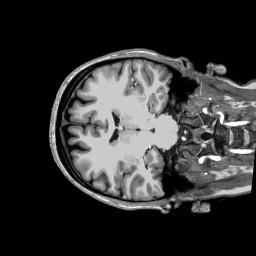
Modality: T1w
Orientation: axial